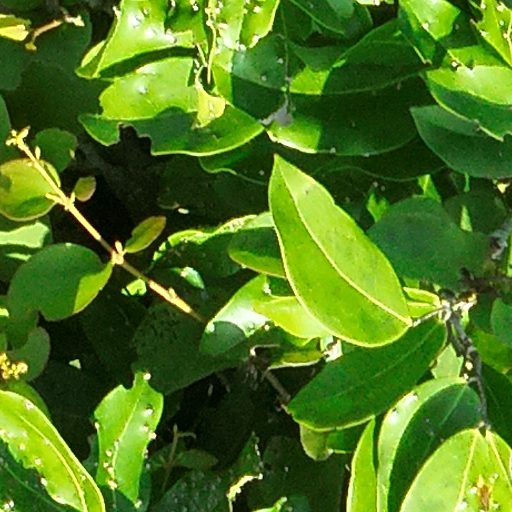
Species: Prioria copaifera
GBIF accepted scientific name: Prioria copaifera
Crown area (m\u00b2): 310.055